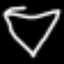
Label: diamond